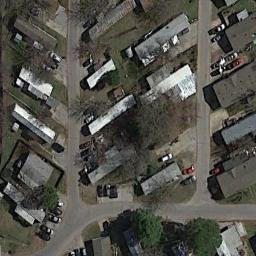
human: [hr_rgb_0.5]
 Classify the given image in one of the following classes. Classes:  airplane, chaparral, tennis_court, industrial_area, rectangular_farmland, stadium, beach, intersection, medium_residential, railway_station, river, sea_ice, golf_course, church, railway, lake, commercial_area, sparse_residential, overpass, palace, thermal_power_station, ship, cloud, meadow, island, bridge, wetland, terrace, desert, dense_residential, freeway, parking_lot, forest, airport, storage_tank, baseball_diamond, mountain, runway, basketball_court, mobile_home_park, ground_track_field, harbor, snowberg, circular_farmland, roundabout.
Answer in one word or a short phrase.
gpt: mobile_home_park